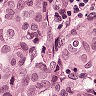
Metastatic tissue present: yes